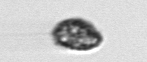
Label: Pseudochattonella_farcimen